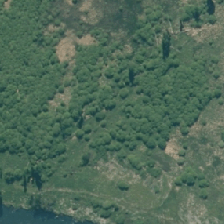
Land cover: low_producing_grassland